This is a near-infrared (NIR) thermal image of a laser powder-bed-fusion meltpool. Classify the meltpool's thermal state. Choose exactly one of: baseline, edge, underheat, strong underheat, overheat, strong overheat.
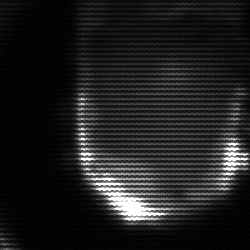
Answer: baseline